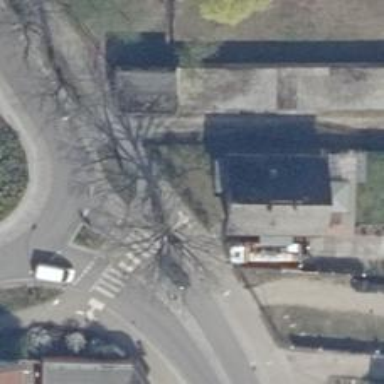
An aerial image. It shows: Zebra crossing with uncontrolled intersection and pedestrian island.